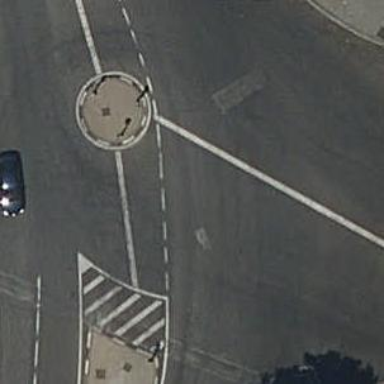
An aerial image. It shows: Circular junction on secondary road.